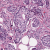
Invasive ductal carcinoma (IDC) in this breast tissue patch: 1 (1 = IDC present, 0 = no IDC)